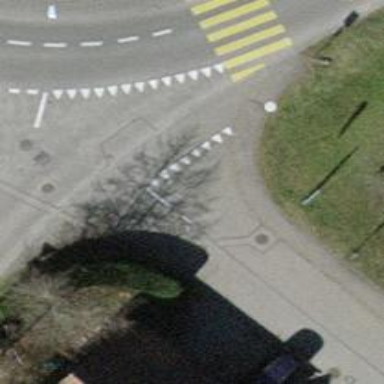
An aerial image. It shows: Road with "give way" sign.